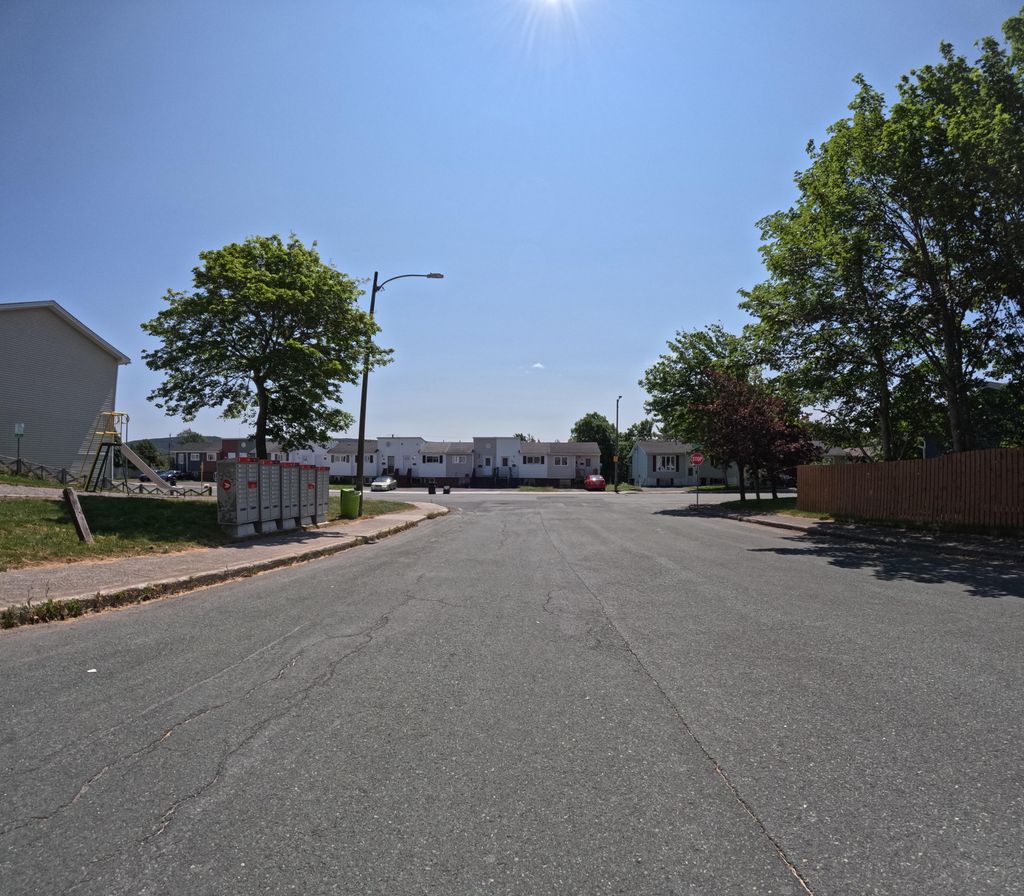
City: st_johns